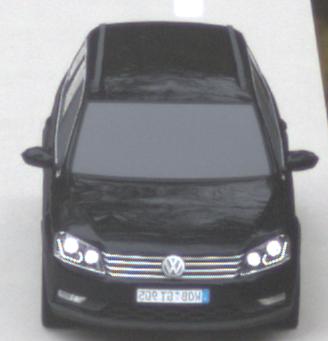
Make: VW
Model: Passat Alltrack 1.8 TSI
Detailed model: Passat (B7) Alltrack
Model produced from: 2012/03
Model produced until: 2013/06
Doors: 5
Color: black
Road condition: dry road
Daytime: morning or afternoon
Contrast: low contrast